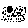
Label: moon